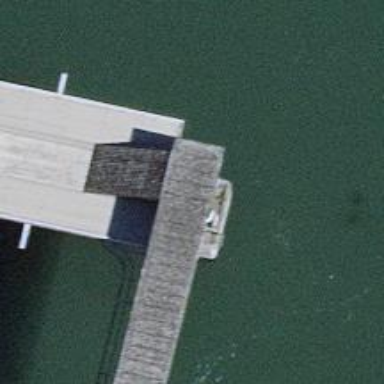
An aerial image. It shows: Man-made pier.